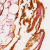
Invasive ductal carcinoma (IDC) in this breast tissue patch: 0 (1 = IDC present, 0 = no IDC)